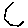
Label: hexagon